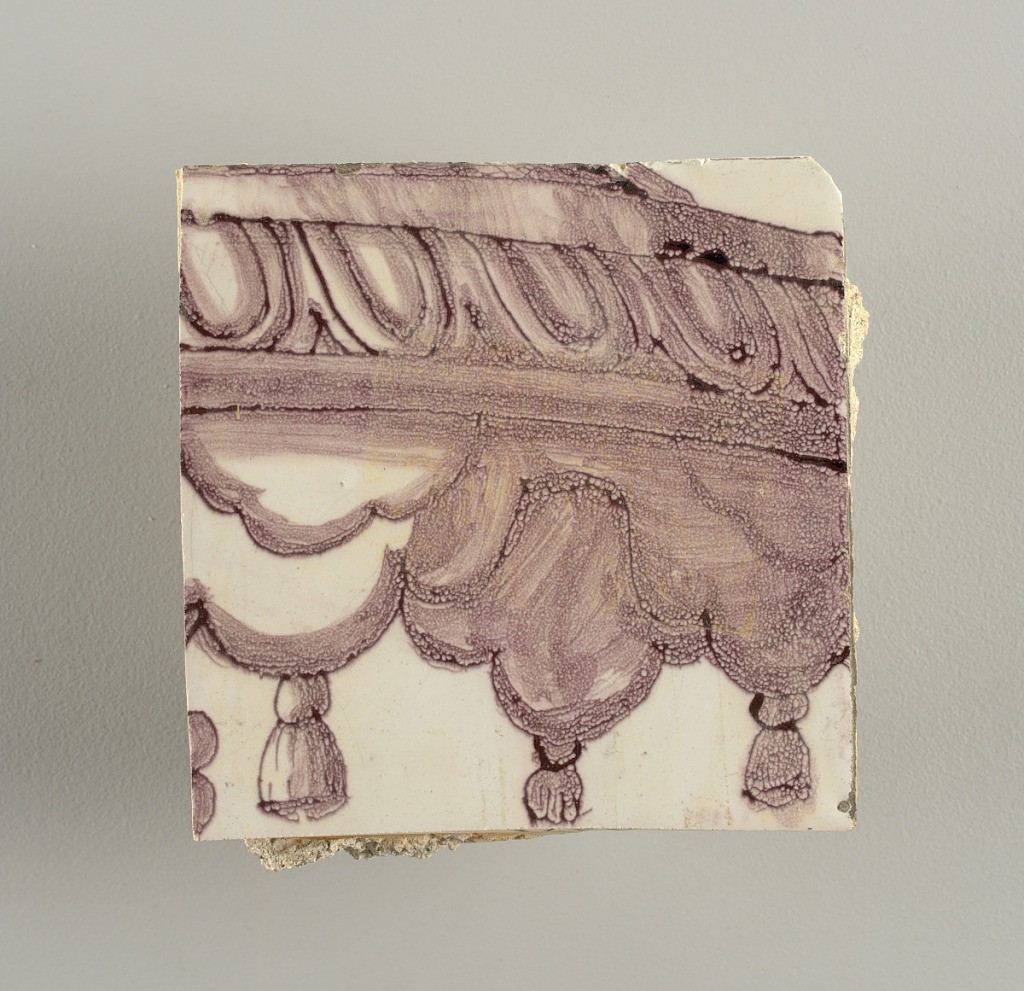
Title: Tile wall facing
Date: ca. 1725
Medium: Tin-glazed earthenware, underglaze
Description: Horizontal rectangle.  Thirty tiles wide and twenty-three tiles high with opening for fireplace eleven tiles wide and ten high.  Foliage arabesques disposed about three vertical axes from which are emphazised by urns at center and right, and at left by the figure of a standing woman carrying an infant on her arm and accompanied by two children.